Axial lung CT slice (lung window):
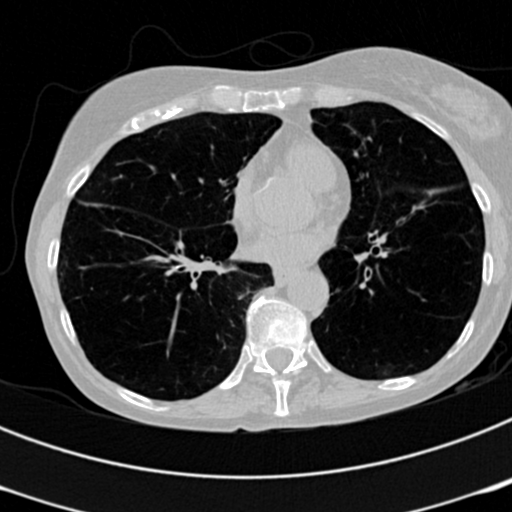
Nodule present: no